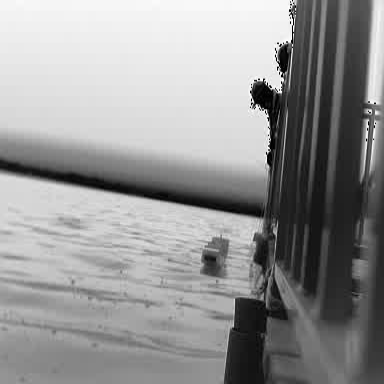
There is a container_ship in the infrared image.